Field crop: maize
Growth stage: 2
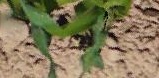
Species: maize